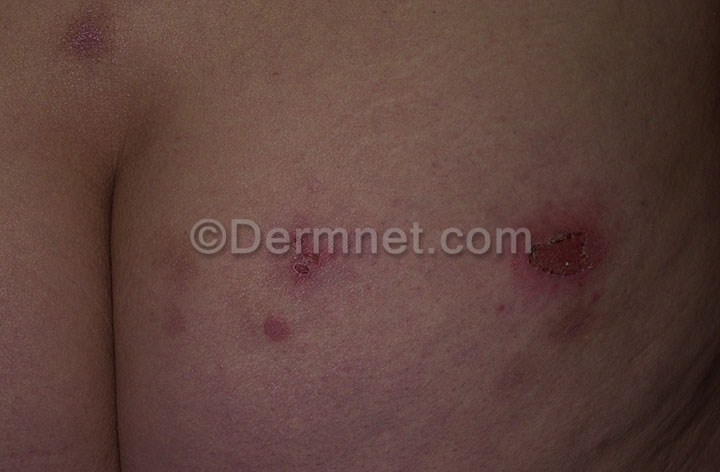
Disease: Vasculitis Photos